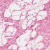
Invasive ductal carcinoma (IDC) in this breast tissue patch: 0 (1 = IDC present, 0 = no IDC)